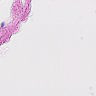
Metastatic tissue present: no